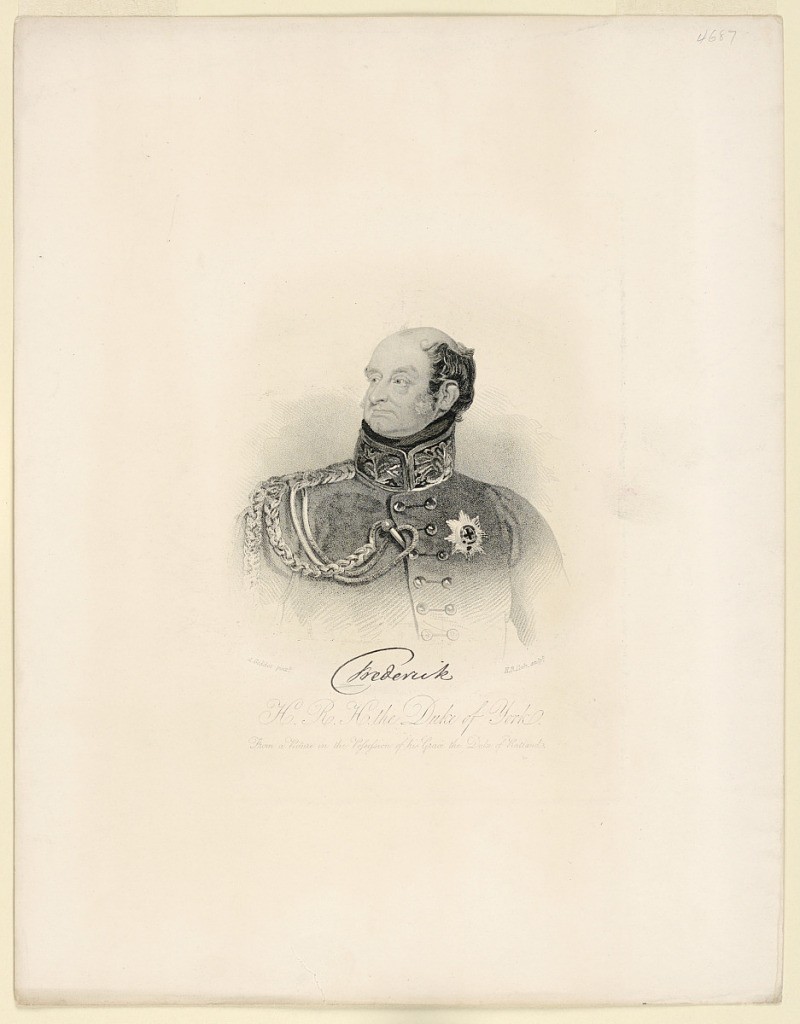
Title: Portrait of Frederick Augustus, Duke of York
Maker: H. R. Cook
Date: ca. 1830
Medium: Stipple and line engraving on paper
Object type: Print
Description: Bust length portrait of Frederick Augustus, Duke of York (1763-1827), second son of George III. His is shown facing frontally, his gaze directed to the left. Below, engraver's, artist's, and publisher's names.